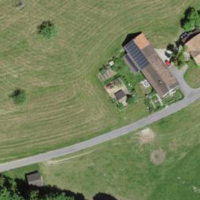
EUNIS habitat code: 24
Species observed at this site:
Filipendula ulmaria